Interaction volume radius: 5 \u00c5
Interaction volume height: 50 \u00c5
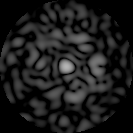
Disorder parameter: 0.8003